Field crop: maize
Growth stage: 1
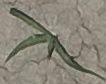
Species: sorghum